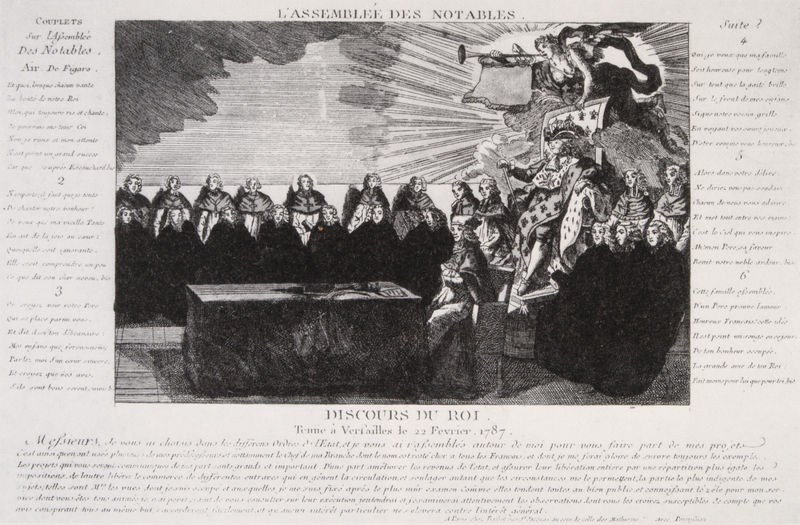
Titel: Die Notabelnversammlung
Standort: Paris
Institution: Bibliothèque Nationale.
Schlagwörter: dunkel, himmel, mann, schatten, weiß, wolken, menschen, frankreich, frau, hell, licht, männer, schwarz, stuhl, tisch, zeichnung, wolke, versammlung, alt, gericht, richter, wand, rahmen, stein, bild, instrument, erde, kirche, sonne, gewand, kutte, blatt, musik, locken, fliegen, engel, schrift, sitz, fahne, grafik, französisch, frakreich, könig, papst, thron, karikatur, tafel, buch, kreuz, strahlen, druck, schwarzweiss, druckgrafik, radierung, stich, seite, beamte, illustration, revolution, text, zeitung, buchstaben, herrscher, ritter, fürst, heer, altar, schein, talare, kreuze, priester, chor, diskussion, bischöfe, geistliche, mönche, kutten, fanfare, lilien, perücken, posaune, geflügelt, schrein, französische revolution, victoria, kardinäle, szepter, minister, versailles, sarkophag, trompete, prozess, buchillustration, artikel, viktoria, imperator, konferenz, sphäre, zusammenkunft, sünder, fama, ruhm, roi, nachrichten, posauen, engelchor, köng, assemblée, tt, ankündigen, gesicheter, 1787, discours du roi, l'assemblee des notables, discours de roi, edlen, diskusssion, französiscvh